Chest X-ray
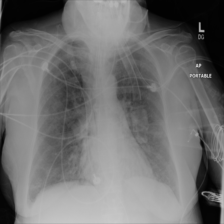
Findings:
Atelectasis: negative
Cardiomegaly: negative
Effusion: positive
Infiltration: positive
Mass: negative
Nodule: negative
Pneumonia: negative
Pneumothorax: negative
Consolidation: positive
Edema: negative
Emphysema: negative
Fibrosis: negative
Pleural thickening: negative
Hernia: negative